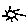
Label: sun